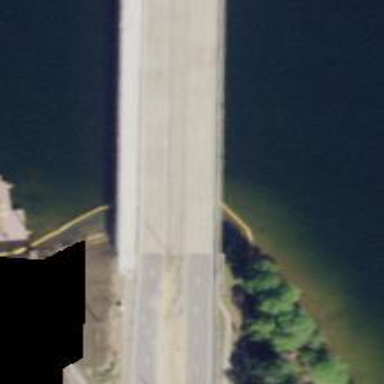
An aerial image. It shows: Secondary road crossing bridge with asphalt surface.